Question: I have the following layout:

I want to position the div right to the table. I would like to control the vertical (relative to the top) and horizontal (relative to the vertical center of the page).
Anybody willing to drop a working CSS example?
<URL>
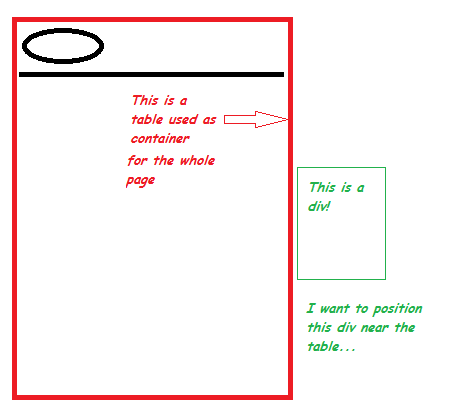
Answer: I think you want this
'''
.contant{
width:200px;
height:200px;
border:solid 3px red;
position:relative;
}
.out{
width:50px;
height:50px;
border:solid 3px green;
position:absolute; right:-65px;
top:100px;
}
'''
'''
<div class="contant">
<div class="out"></div>
</div>
'''
<URL>
-----------------Now you can used to this -----
'''
<table>
<tr>
<td>
<div class="contant">
<div class="out"></div>
</div>
</td>
</tr>
</table>
'''